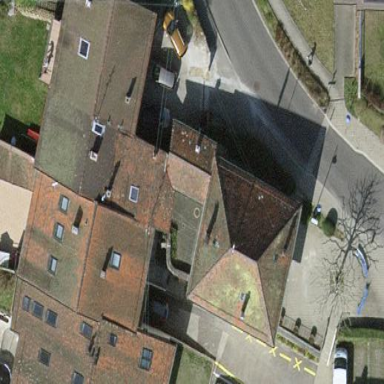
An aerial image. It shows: Hipped roof house.